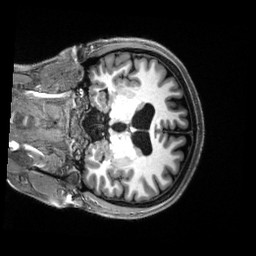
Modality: T1w
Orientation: coronal
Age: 21
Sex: female
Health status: healthy
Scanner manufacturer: siemens
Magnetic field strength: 3 T
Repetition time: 2.5 s
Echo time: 0.00222 s